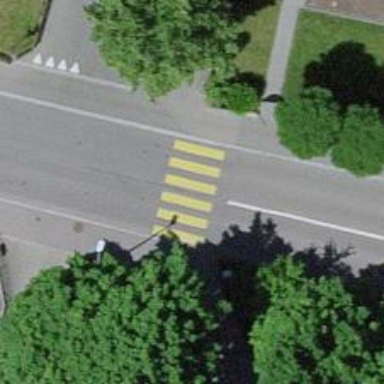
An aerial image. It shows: Uncontrolled crossing on the road.